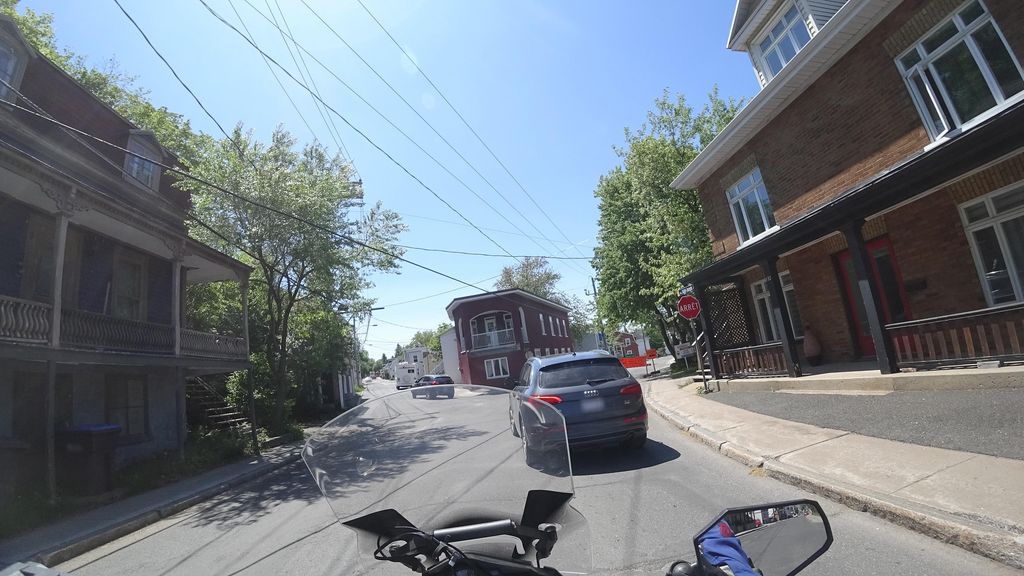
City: quebec_city